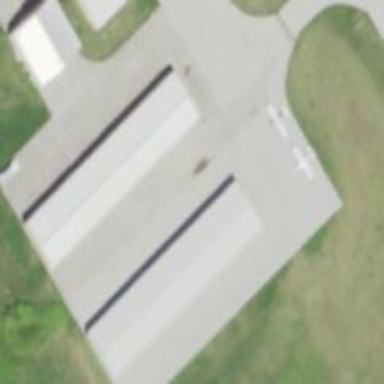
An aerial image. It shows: Airport hangar.